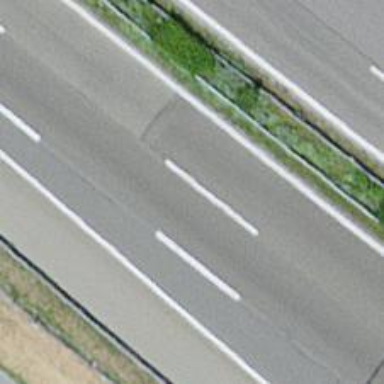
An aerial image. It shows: Motorway junction.